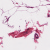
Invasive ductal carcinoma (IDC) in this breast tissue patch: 0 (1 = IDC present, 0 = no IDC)